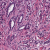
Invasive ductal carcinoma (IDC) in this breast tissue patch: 1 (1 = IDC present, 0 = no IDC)